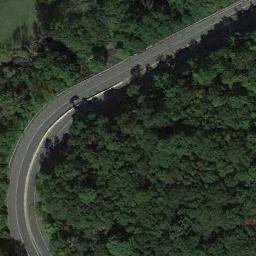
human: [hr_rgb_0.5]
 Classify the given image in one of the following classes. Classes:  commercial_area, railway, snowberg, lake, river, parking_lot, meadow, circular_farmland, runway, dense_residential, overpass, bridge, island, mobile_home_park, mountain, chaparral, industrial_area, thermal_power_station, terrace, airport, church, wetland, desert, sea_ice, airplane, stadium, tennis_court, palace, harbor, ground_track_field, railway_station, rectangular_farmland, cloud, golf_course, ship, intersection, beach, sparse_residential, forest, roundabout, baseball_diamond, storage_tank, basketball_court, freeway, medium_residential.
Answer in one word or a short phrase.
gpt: freeway